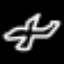
Label: airplane